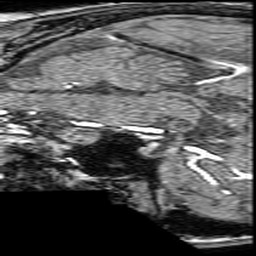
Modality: angio
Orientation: sagittal
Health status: ill
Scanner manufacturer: philips
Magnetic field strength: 3 T
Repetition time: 0.01819 s
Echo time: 0.003382 s